五年级 · 度量几何学
答案: 如图, 长方形的面积和平行四边形的面积比较, （）的面积大。

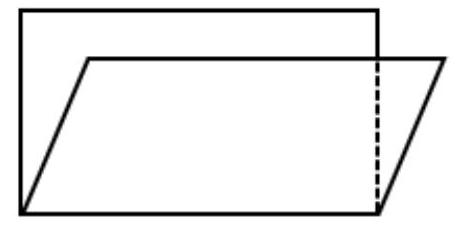
A. 长方形
B. 平行四边形
C. 无法确定

答案: A
解析: A。